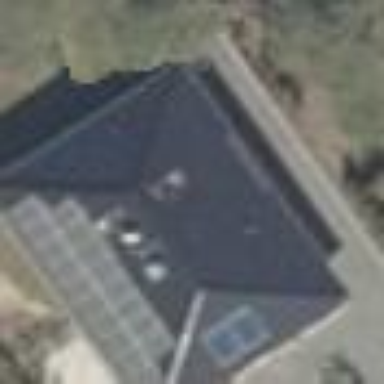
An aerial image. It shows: House with hipped roof.